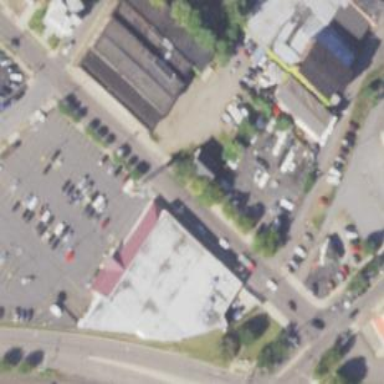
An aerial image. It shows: Building that houses supermarket.